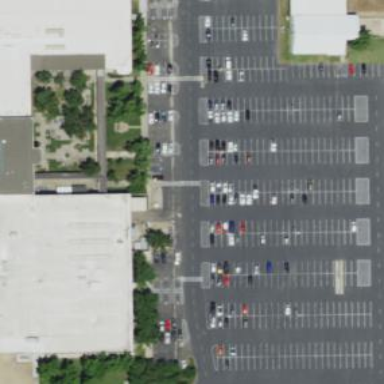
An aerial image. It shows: Parking area with surface.